Question: My 'FloatingActionButton' is greyed out. I've tried using the Coordinator layout but it isn't working. Below are the screenshot of the problem and a code snapshot.

'''
<?xml version="1.0" encoding="utf-8"?>
<androidx.constraintlayout.widget.ConstraintLayout xmlns:android="http://schemas.android.com/apk/res/android"
xmlns:app="http://schemas.android.com/apk/res-auto"
xmlns:tools="http://schemas.android.com/tools"
android:layout_width="match_parent"
android:layout_height="match_parent"
style="@style/AppTheme">
<androidx.recyclerview.widget.RecyclerView
android:id="@+id/alarms_list"
android:layout_width="wrap_content"
android:layout_height="wrap_content"
android:layout_marginStart="16dp"
android:layout_marginTop="16dp"
android:scrollbars="vertical"
app:layout_constraintStart_toStartOf="parent"
app:layout_constraintTop_toTopOf="parent" />
<com.google.android.material.floatingactionbutton.FloatingActionButton
android:id="@+id/fab"
android:layout_width="83dp"
android:layout_height="61dp"
android:layout_marginEnd="16dp"
android:layout_marginBottom="16dp"
android:src="@drawable/ic_add_alarm_black_24dp"
app:backgroundTint="#FFFFFF"
app:fabSize="normal"
app:layout_constraintBottom_toBottomOf="parent"
app:layout_constraintEnd_toEndOf="parent"></com.google.android.material.floatingactionbutton.FloatingActionButton>
</androidx.constraintlayout.widget.ConstraintLayout>
'''
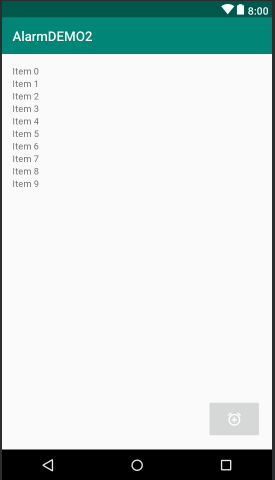
Answer: First if you use AndroidX be sure to include the following dependency to your app gradle.
'''
implementation 'com.google.android.material:material:1.0.0'
'''
Next replace your FAB in the XML with the code below. The FAB should appear in the bottom-right corner of the screen.
'''
<com.google.android.material.floatingactionbutton.FloatingActionButton
android:id="@+id/fab"
android:layout_width="wrap_content"
android:layout_height="wrap_content"
android:layout_marginEnd="32dp"
android:layout_marginRight="32dp"
android:layout_marginBottom="32dp"
android:src="@drawable/ic_add_alarm_black_24dp"
android:background="@color/colorAccent"
app:backgroundTint="@color/colorAccent"
app:fabSize="normal"
app:layout_constraintBottom_toBottomOf="parent"
app:layout_constraintEnd_toEndOf="parent" />
'''